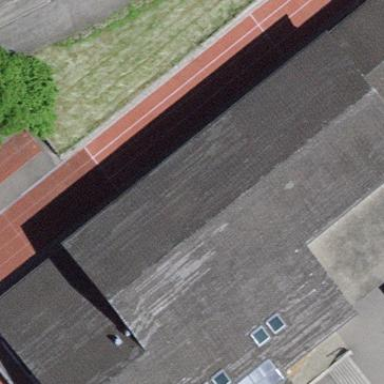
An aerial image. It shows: School building with sports center facilities.